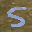
Label: 5